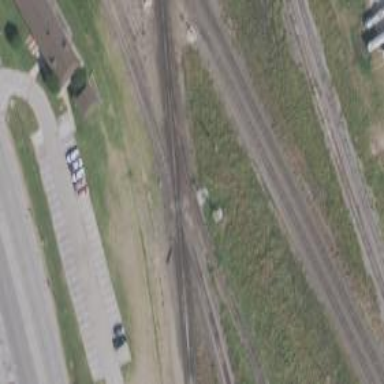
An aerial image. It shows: Railway crossing.